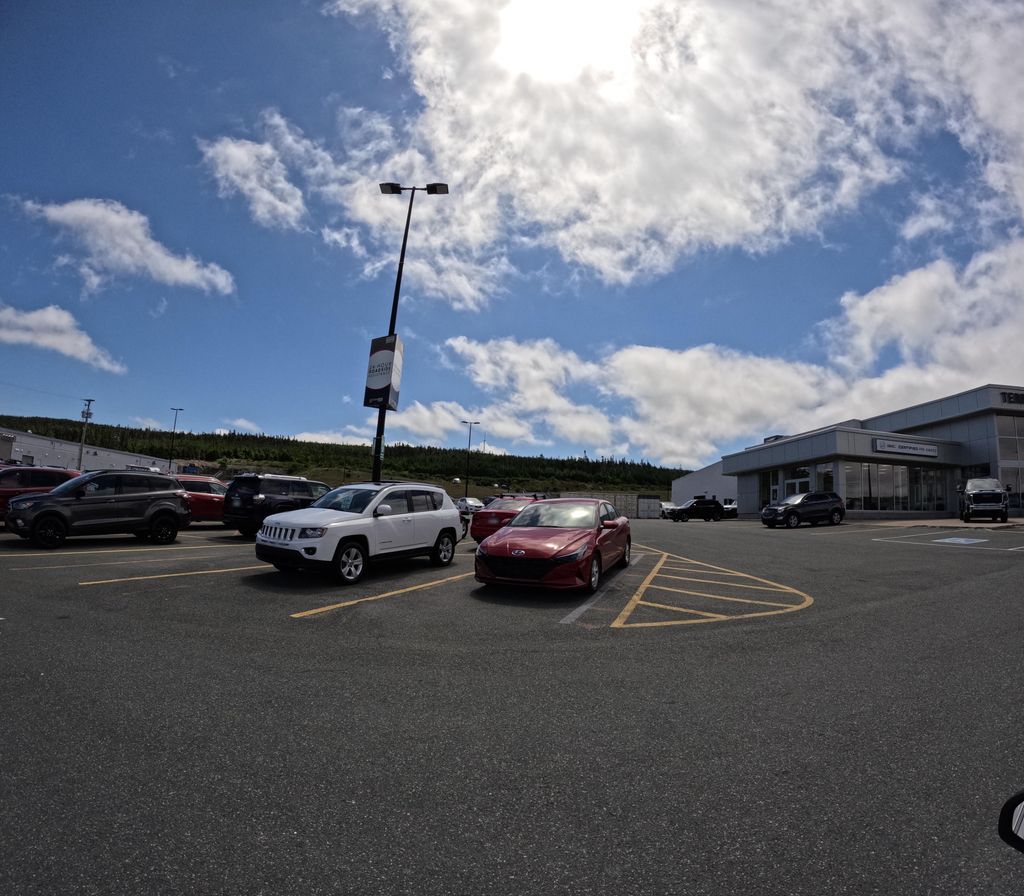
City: st_johns